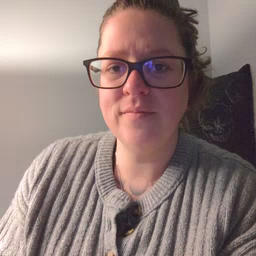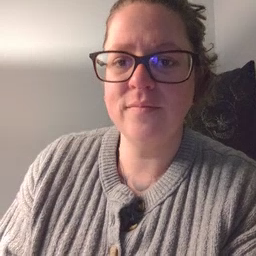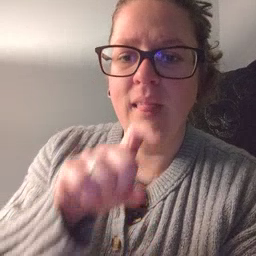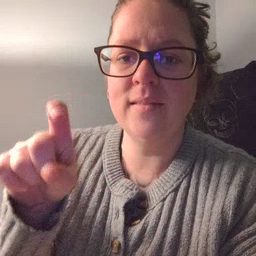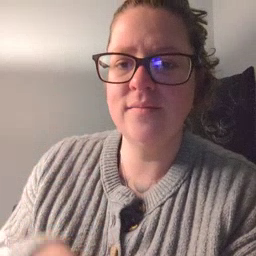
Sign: closet